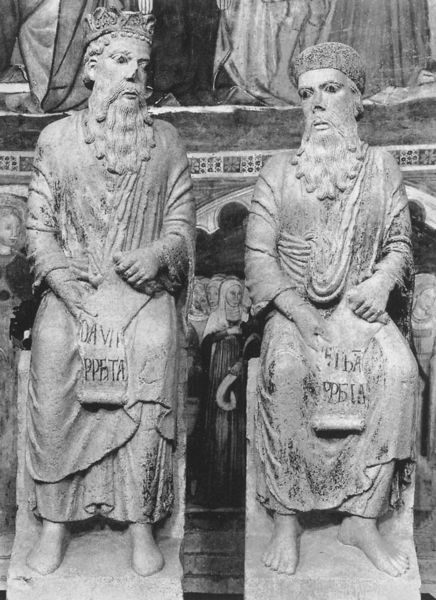
Titel: Baptisterium in Parma
Standort: Parma, Baptisterium (EU - I - Emilia-Romagna)
Schlagwörter: mann, frauen, sitzen, frau, männer, schwarz, weiss, schleier, bart, bärte, kappe, mütze, gesicht, stein, bildnis, kirche, figur, gewand, haare, mantel, sitzend, krone, skulptur, statue, schärpe, schrift, sitz, zwei, füsse, figuren, kaiser, könig, thron, plastik, foto, schwarzweiss, fürst, rolle, skulpturen, statuen, griechisch, russisch, rat, füse, sitezn, magdeburg, n, kronge, sprchband, ükönig